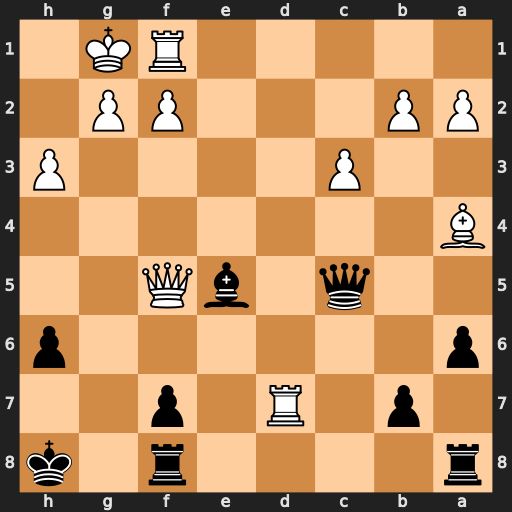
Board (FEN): r4r1k/1p1R1p2/p6p/2q1bQ2/B7/2P4P/PP3PP1/5RK1
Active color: b
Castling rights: -
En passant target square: -
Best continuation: Bh2+ Kxh2 Qxf5